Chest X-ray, AP view. Patient: 40 years old, sex M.
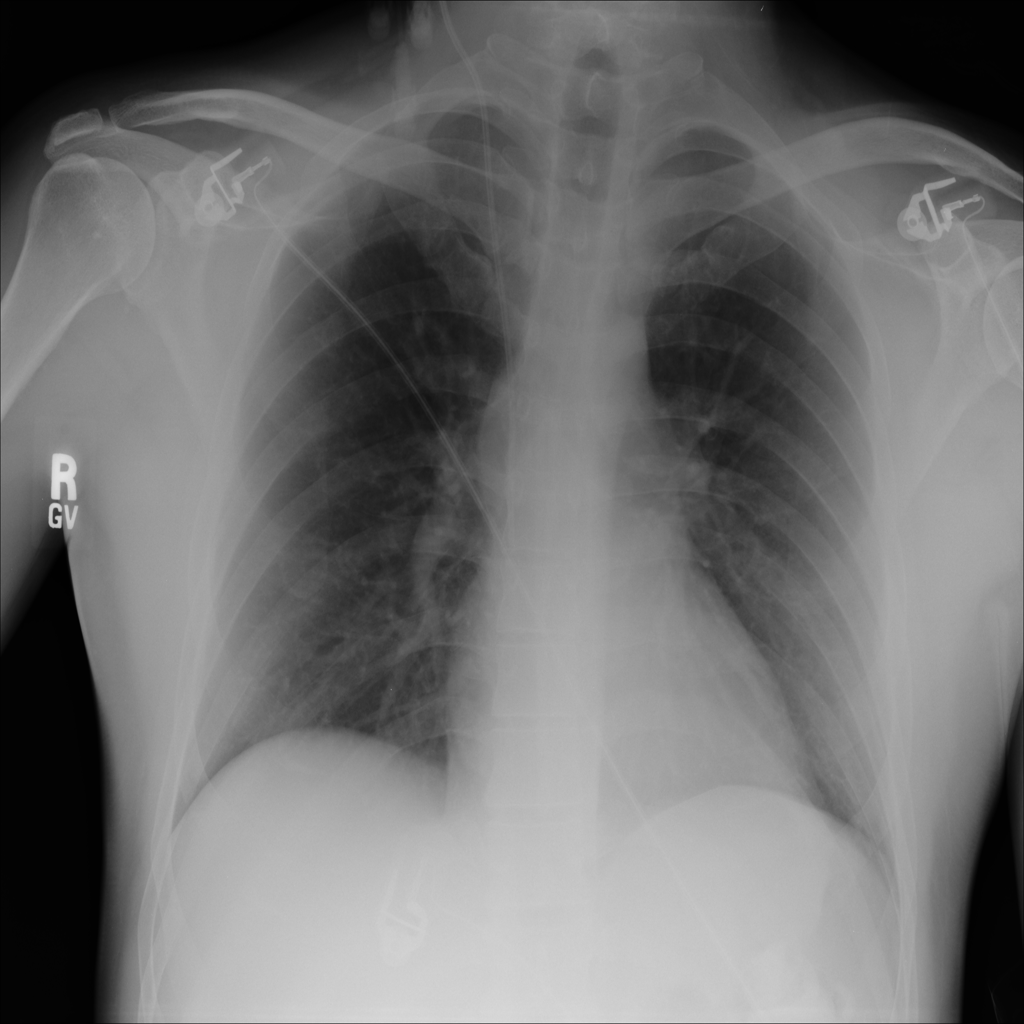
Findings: No Finding